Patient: sex M, age 60
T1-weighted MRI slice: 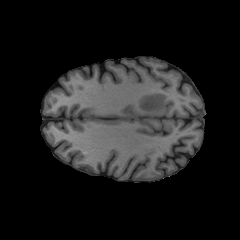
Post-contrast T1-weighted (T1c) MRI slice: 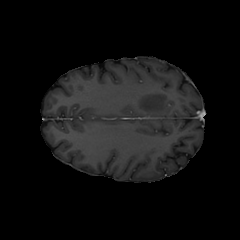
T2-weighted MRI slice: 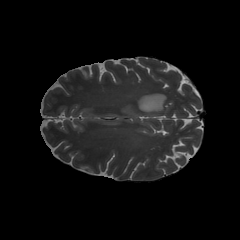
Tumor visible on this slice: yes
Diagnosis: Glioblastoma, IDH-wildtype
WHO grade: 4